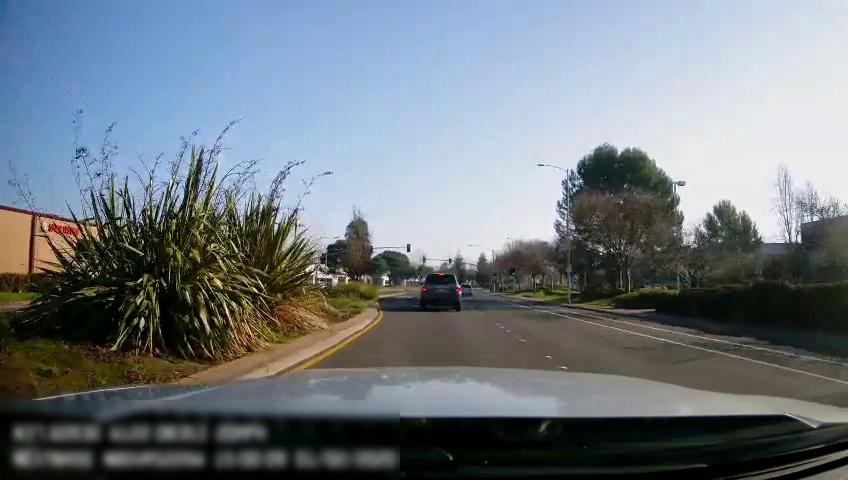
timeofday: Day
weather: Sunny
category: Drivable Space
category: Vehicles | SUV
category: Vehicles | SUV
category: Lanes | Alternate Lane
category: Lanes | Current Lane
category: Lanes | Current Lane
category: Lanes | Alternate Lane
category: Traffic | Lights